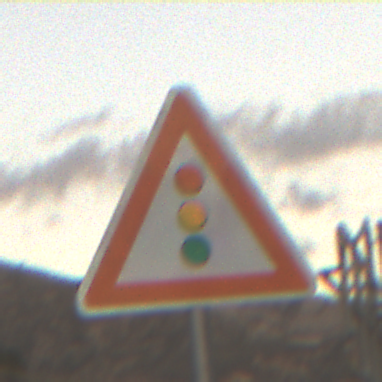
Verkehrszeichen: Lichtzeichenanlage
Umgebung: Outdoor, RoadRail
Tageszeit: SunriseSunset
Wetter: PartlyCloudy
Licht: Natural
Jahreszeit: NotSpecified
Kontrast: LowContrast